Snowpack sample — Buffalo Mountain, Silverthorne, Colorado, USA (1/25/25, 10:11 AM MST)
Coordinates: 39.6222, -106.1139
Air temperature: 22 °F
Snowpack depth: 110 cm
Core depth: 20 cm
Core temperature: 48.2 °F
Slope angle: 12°, slope face: 102°
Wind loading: high
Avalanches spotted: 0
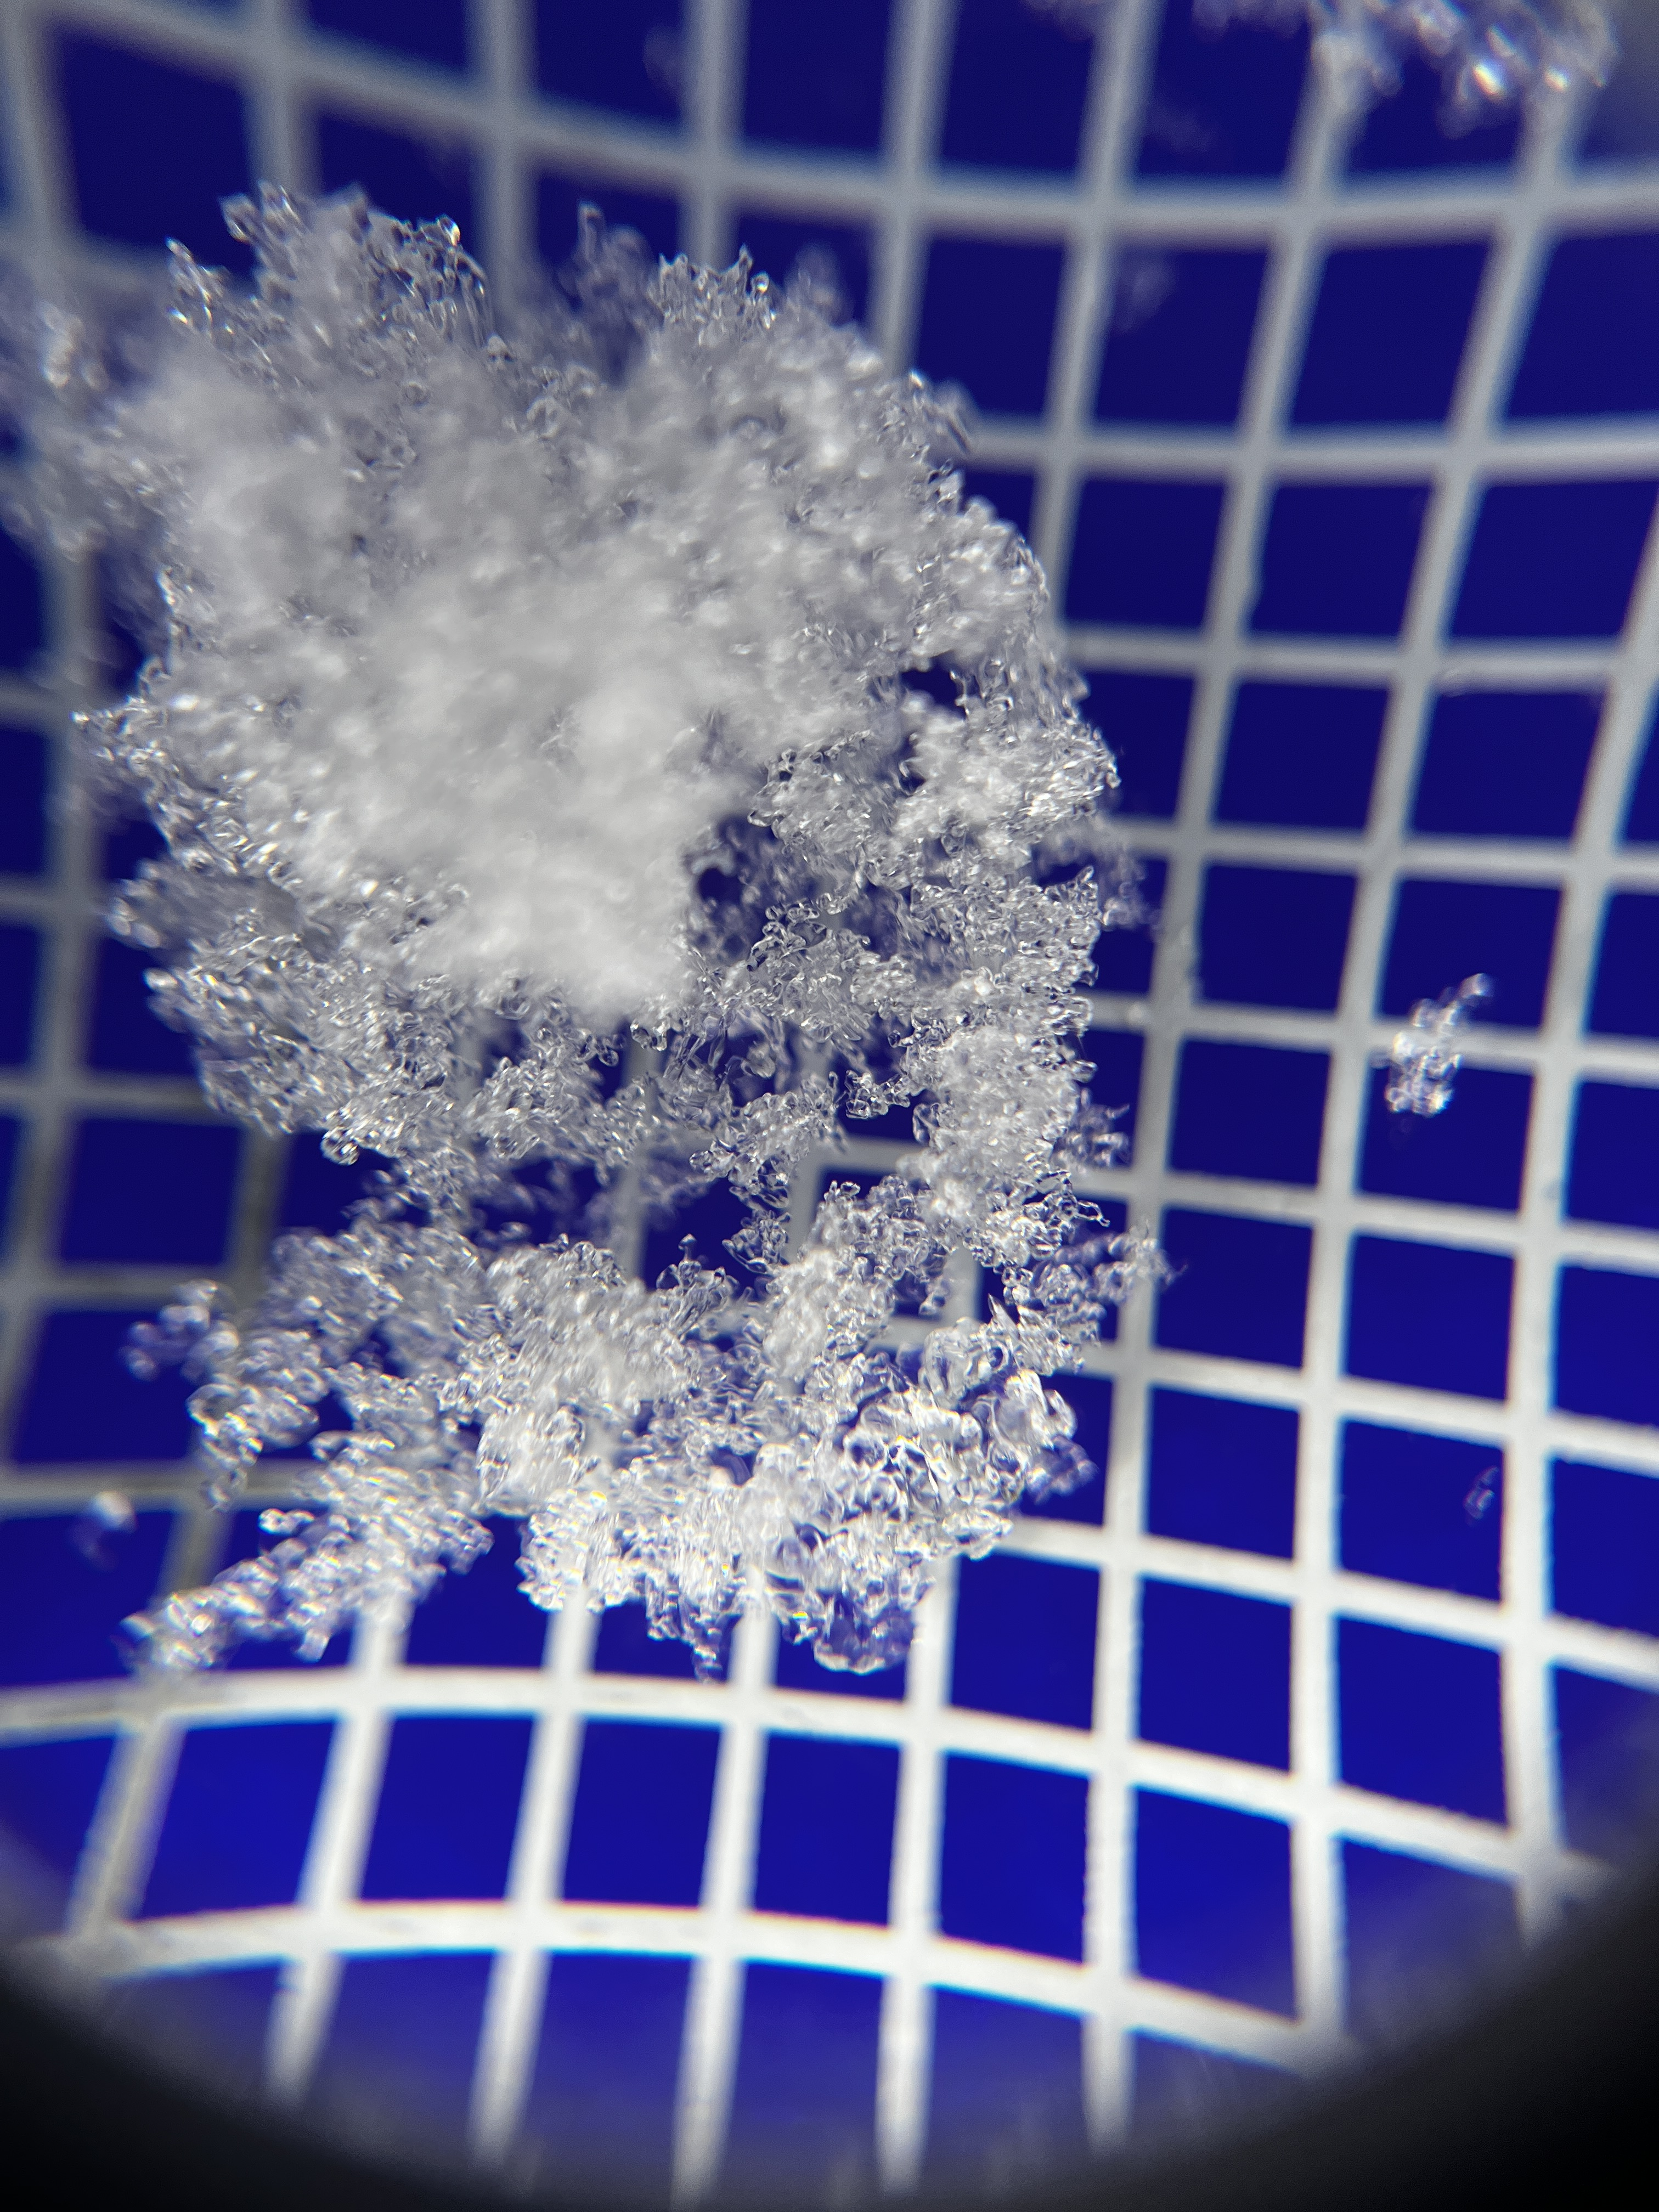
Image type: magnified_profile
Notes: No avalanches nearby, collected on the outskirts of a fire break 15 meters from the treeline, on way to Buffalo and Red Mountain